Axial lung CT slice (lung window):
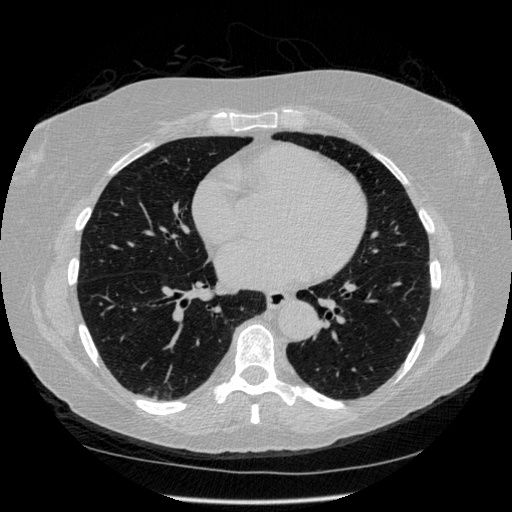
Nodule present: no